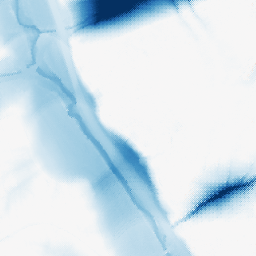
Category: morphological
Decomposition family: morphological
Decomposition parameters: operation: closing
size: 50
Upsampling method: regularized
Upsampling parameters: scale: 4
lambda_reg: 0.1
Upsampling scale: 4